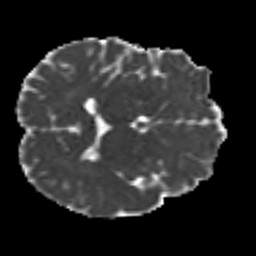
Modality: MD
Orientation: axial
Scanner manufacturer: siemens
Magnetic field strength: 3 T
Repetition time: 9.6 s
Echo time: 0.077 s